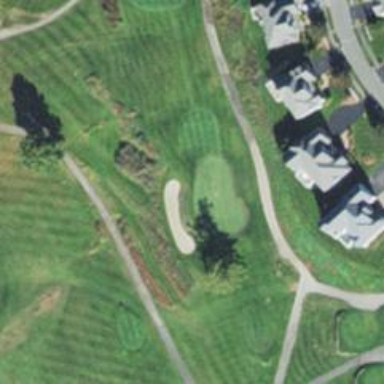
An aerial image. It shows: Golf cartpath that is also road path.